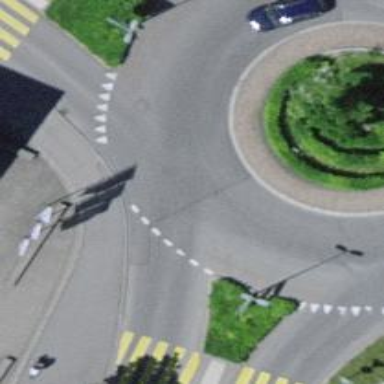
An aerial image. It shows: Asphalt road that is secondary route leading to roundabout.